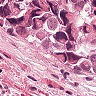
Metastatic tissue present: yes